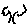
Label: tree